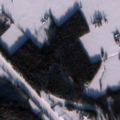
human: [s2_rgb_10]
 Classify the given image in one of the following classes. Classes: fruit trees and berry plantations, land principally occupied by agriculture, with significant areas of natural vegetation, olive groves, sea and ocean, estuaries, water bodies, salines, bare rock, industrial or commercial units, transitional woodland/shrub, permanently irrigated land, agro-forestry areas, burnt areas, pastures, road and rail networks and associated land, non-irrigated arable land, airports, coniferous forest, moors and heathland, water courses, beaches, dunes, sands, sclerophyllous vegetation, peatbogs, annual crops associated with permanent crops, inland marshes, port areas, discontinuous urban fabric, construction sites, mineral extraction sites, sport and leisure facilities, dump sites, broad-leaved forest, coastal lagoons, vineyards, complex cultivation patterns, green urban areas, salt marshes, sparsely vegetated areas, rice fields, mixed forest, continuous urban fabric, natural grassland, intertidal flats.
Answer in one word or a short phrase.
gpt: non-irrigated arable land, land principally occupied by agriculture, with significant areas of natural vegetation, broad-leaved forest, coniferous forest